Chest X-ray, PA view. Patient: 68 years old, sex F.
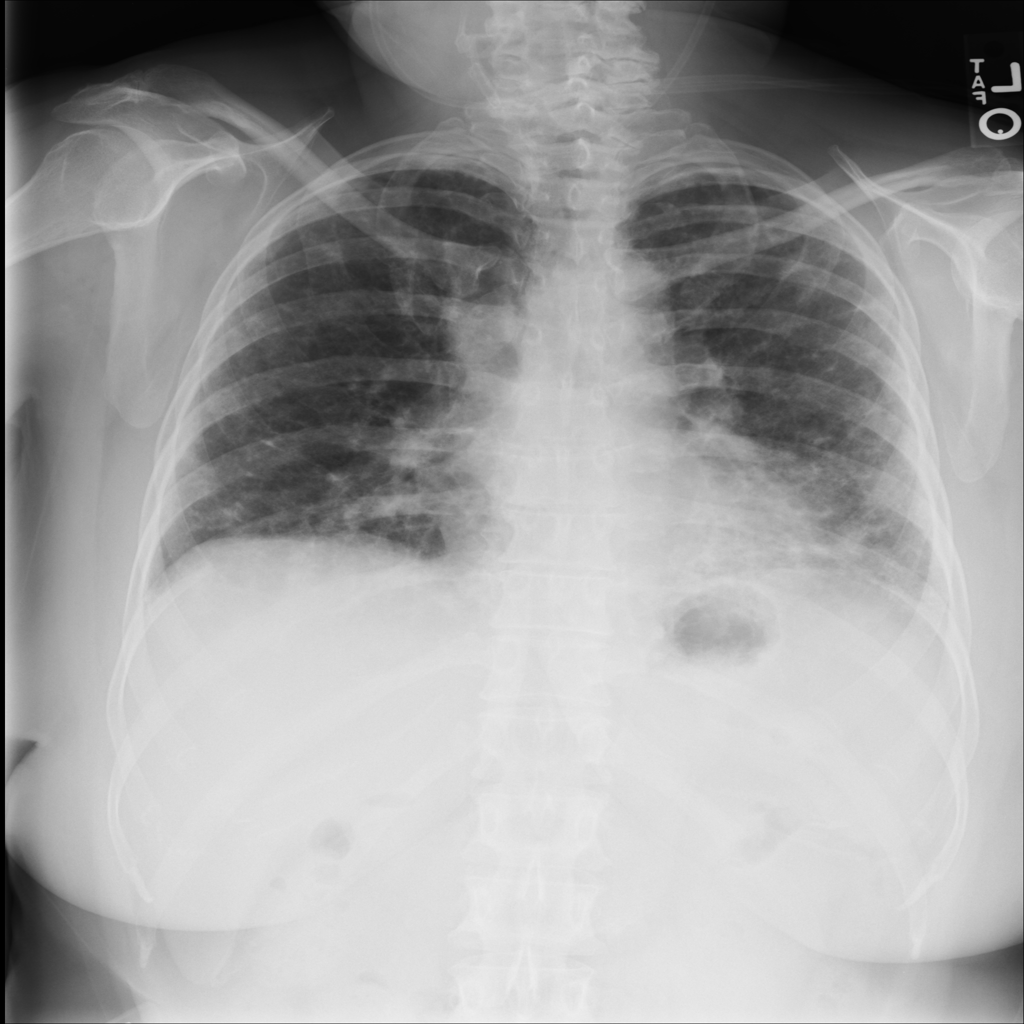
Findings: Fibrosis, Infiltration